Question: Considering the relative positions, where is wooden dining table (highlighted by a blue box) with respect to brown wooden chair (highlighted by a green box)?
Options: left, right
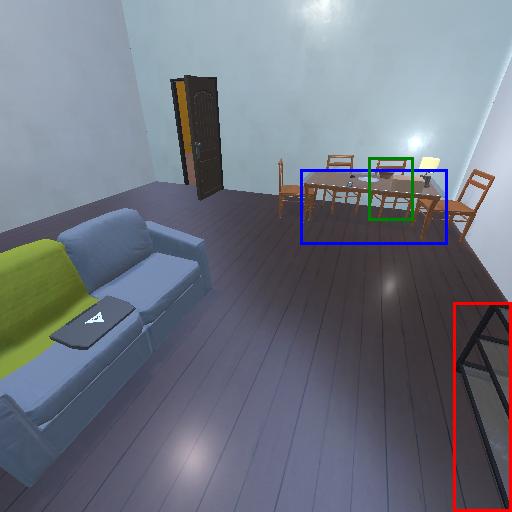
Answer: left